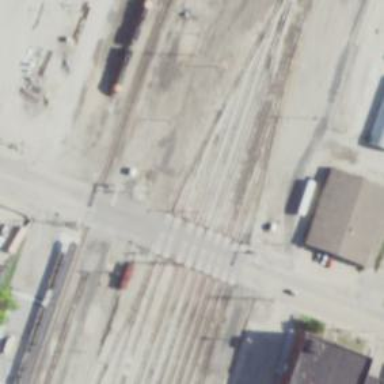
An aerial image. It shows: Crossing for the railway.